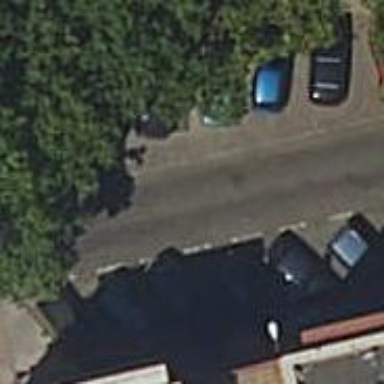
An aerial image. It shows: Parking area with surface.